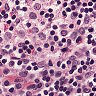
Metastatic tissue present: no